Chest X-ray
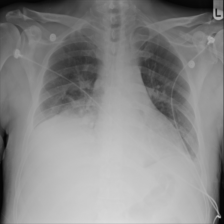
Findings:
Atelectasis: positive
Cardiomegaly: negative
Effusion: negative
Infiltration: negative
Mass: negative
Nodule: negative
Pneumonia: negative
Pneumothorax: negative
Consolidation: negative
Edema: negative
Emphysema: negative
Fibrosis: negative
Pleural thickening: negative
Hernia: negative